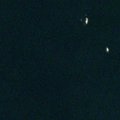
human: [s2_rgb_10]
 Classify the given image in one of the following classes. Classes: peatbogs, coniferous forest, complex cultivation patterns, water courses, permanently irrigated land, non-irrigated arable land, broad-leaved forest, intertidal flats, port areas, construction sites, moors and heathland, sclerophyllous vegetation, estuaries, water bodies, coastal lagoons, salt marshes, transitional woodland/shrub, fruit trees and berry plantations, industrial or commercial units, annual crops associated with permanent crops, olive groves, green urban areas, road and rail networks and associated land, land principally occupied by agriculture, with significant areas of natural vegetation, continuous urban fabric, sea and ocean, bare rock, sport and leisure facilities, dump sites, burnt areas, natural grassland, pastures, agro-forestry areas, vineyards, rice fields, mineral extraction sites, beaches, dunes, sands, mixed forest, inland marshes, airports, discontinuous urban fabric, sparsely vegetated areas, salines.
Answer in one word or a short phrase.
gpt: sea and ocean